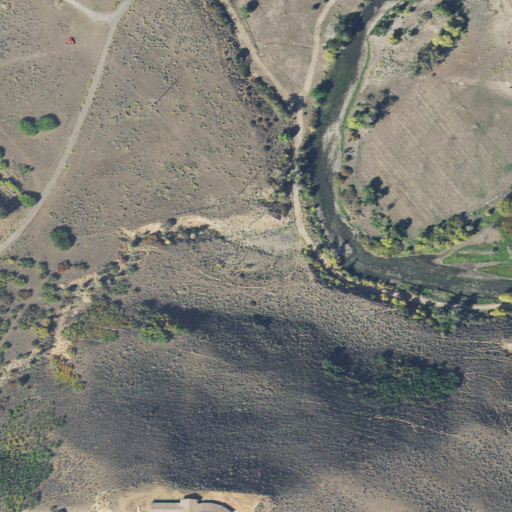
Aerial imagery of valley in Utah named Bromleys Canyon containing shrub, evergreen forest, open development, deciduous forest, open water, medium intensity development, and woody wetlands